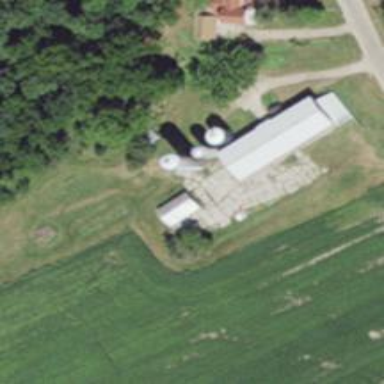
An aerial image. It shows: Silo.